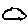
Label: cloud